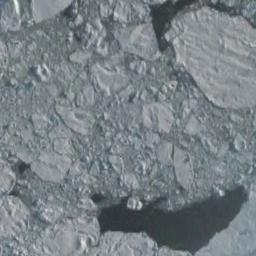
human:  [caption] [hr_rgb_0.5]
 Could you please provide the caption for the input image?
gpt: Sea ice is surrounded by water .

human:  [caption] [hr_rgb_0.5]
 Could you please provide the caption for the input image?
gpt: Several large ice cubes of various sizes and surrounding small pieces of ice float on the deep blue sea and cover the surface .

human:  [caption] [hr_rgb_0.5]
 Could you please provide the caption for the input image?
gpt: A lot of sea ice of different sizes gathers into a sea ice and a polynyas is in the new sea ice .

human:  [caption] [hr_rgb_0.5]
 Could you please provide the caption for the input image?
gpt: There are many ice on the light green sea .

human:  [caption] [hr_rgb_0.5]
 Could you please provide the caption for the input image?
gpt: There are many sea ice linked into sheets .